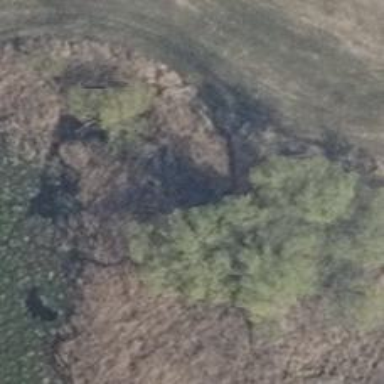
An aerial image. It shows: Patch of scrub vegetation.